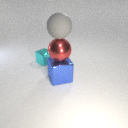
large blue metal cube in front of small cyan metal cube